Question: As you can see in the screenshot, my alert dialog border is not rendering correctly. It is placing a black background behind the dialog. This only happens when I resize the dialog. I'm new to android/monodroid so I don't really even know where to start looking for a cure. You can see that the toast message renders the border properly (with a semi-transparent border).
Any thoughts on how I can get rid of the black background behind the dialog border ?

resizing code:
'''
Dialog dialog = db.Create();
WindowManagerLayoutParams p = new WindowManagerLayoutParams();
p.CopyFrom(dialog.Window.Attributes);
p.Width = 900;
p.Height = WindowManagerLayoutParams.WrapContent;
dialog.Show();
dialog.Window.Attributes = p;
'''
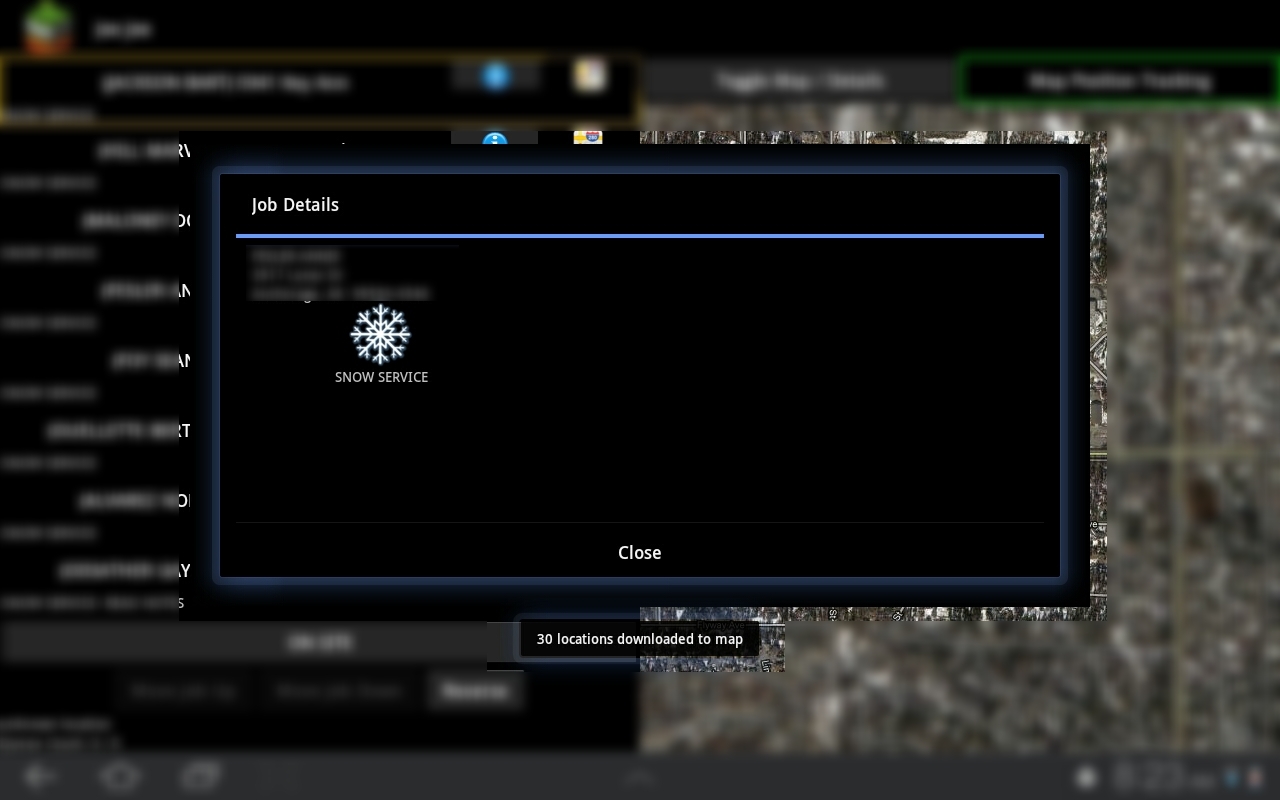
Answer: I would advice to use the DialogFragment instead of the older dialog, at work we have had quite a few problems with the older dialogs.
<URL>
And this problem in specific on a few devices.